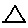
Label: triangle